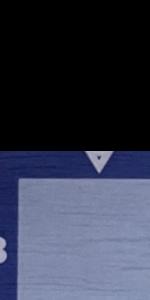
Label: Empty